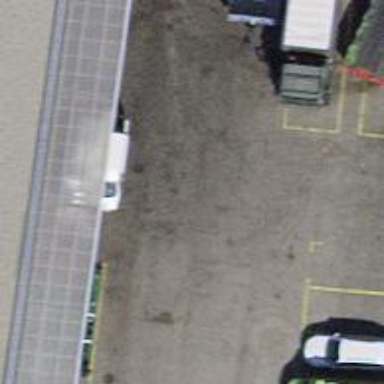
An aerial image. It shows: View of roof of building.